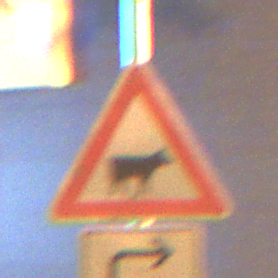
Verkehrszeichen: ViehtriebLinks
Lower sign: RichtungsangabeDurchPfeile5
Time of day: Night
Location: Outdoor (Urban)
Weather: PartlyCloudy
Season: NotSpecified
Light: Artificial